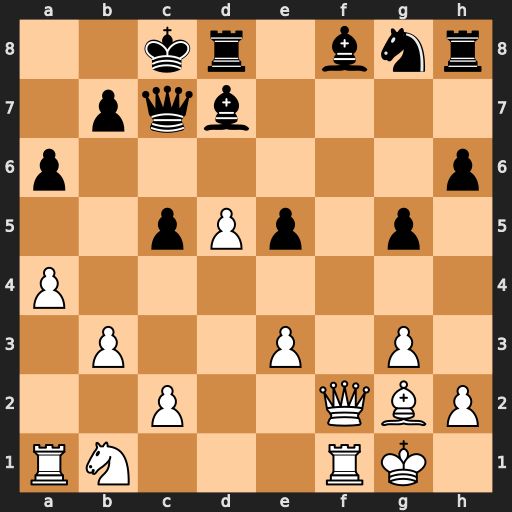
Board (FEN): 2kr1bnr/1pqb4/p6p/2pPp1p1/P7/1P2P1P1/2P2QBP/RN3RK1
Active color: w
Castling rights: -
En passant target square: -
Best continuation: Qxf8 Rxf8 Rxf8+ Qd8 Rxd8+